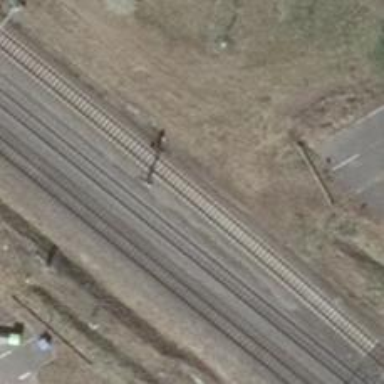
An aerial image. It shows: Railway track with electrified contact lines. This is siding track.